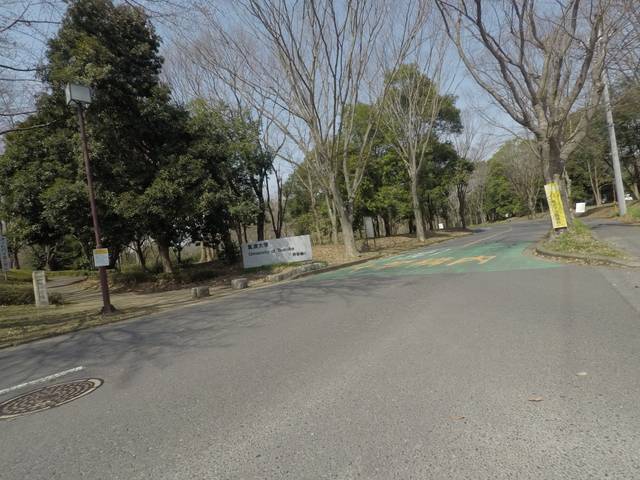
Region: Japan
Coordinates: 36.099, 140.106